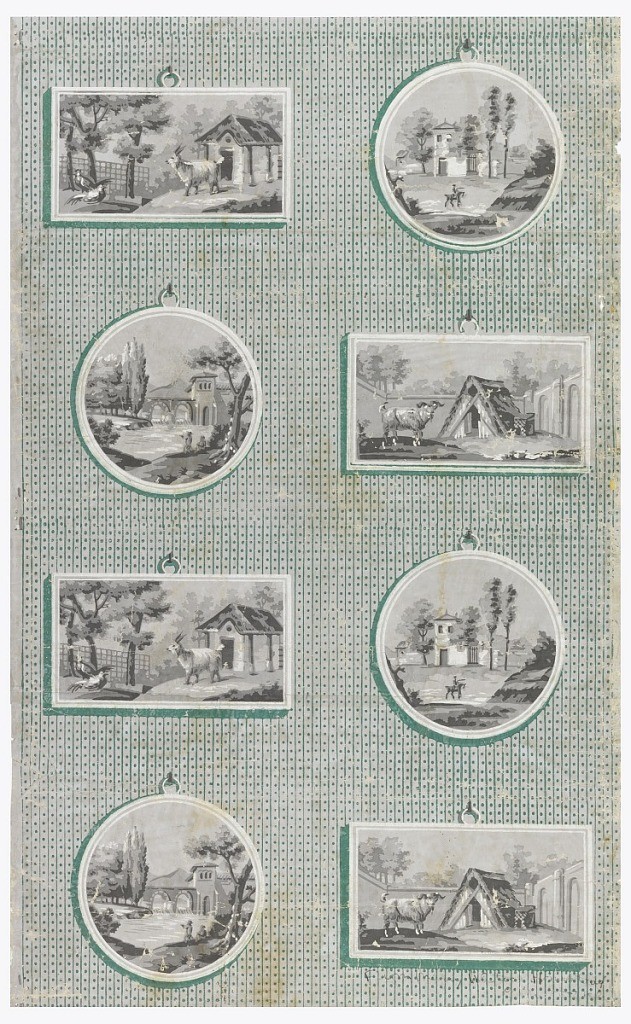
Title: Sidewall
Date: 1800–1815
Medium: Block printed on handmade paper
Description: Full width. Against a field of vertical green stripes alternating with lines of dots, are trompe-l'oeil hanging framed pictures in two vertical lines, alternating circular and rectangular; the circular frames enclose landscapes with buildings, the rectangular frames show yards with gates.